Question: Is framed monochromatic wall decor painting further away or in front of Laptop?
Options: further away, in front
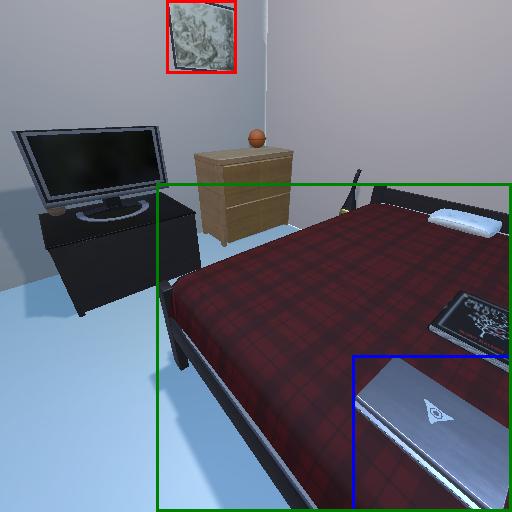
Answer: further away